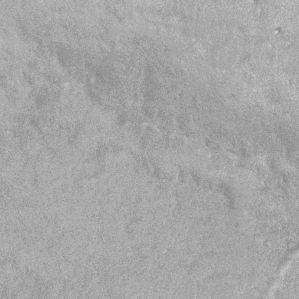
Label: frost